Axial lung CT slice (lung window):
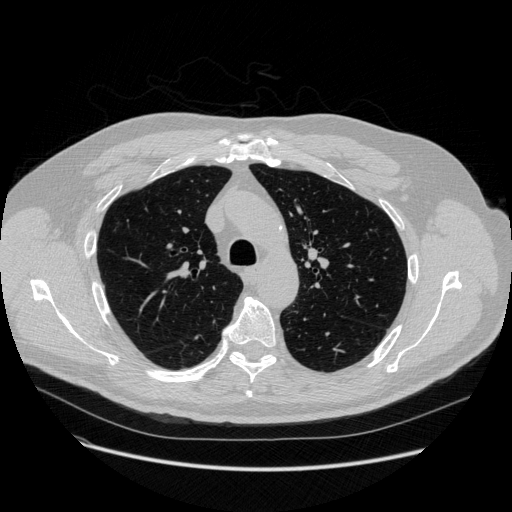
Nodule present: no